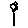
Label: flower